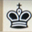
Piece: bK